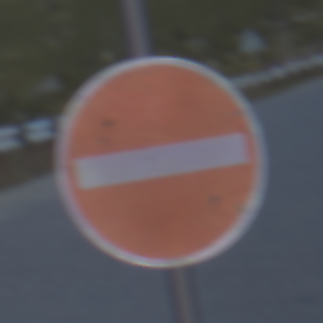
Verkehrszeichen: VerbotDerEinfahrt
Umgebung: Outdoor, RoadRail
Tageszeit: SunriseSunset
Wetter: Clear
Licht: Natural
Jahreszeit: NotSpecified
Kontrast: LowContrast